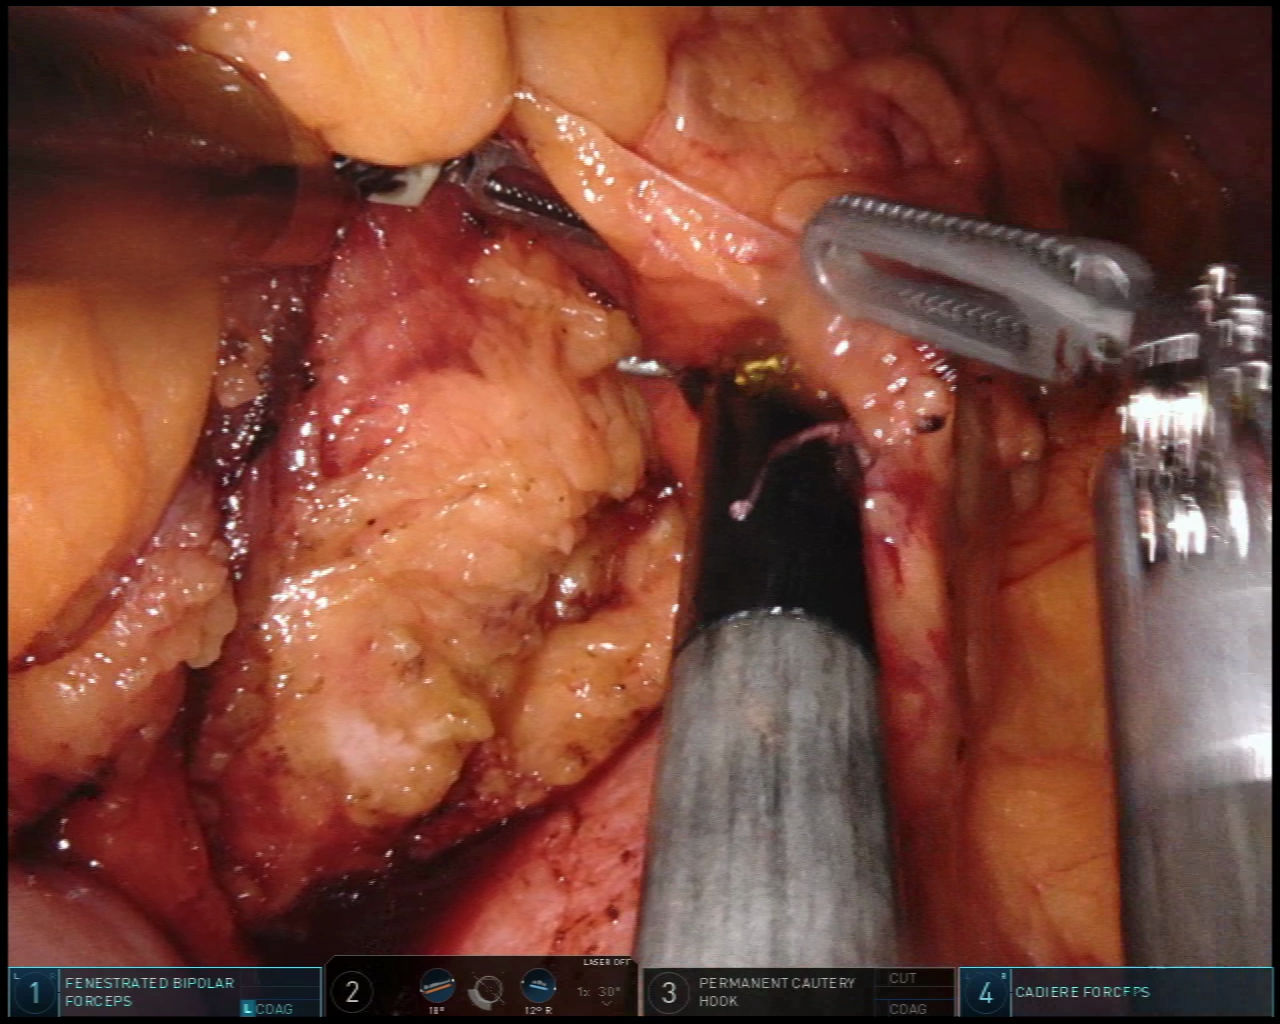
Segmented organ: pancreas
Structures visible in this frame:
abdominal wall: yes
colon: no
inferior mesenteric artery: no
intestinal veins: no
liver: no
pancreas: yes
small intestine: yes
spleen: no
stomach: no
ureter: no
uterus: no
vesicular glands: no